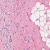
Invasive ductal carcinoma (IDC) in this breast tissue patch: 0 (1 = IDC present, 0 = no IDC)